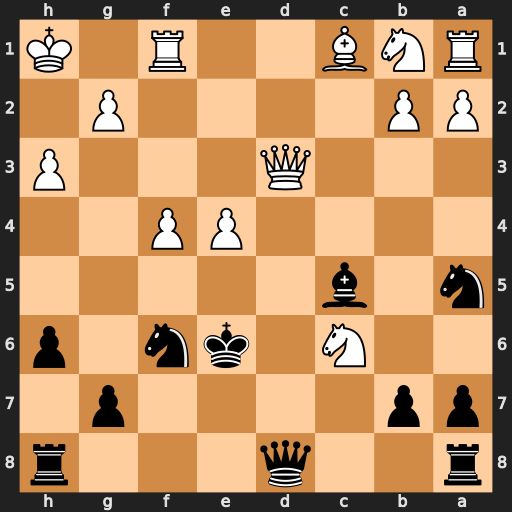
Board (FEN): r2q3r/pp4p1/2N1kn1p/n1b5/4PP2/3Q3P/PP4P1/RNB2R1K
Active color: b
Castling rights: -
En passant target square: -
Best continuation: Qxd3 f5+ Kd6 Bf4+ Kxc6